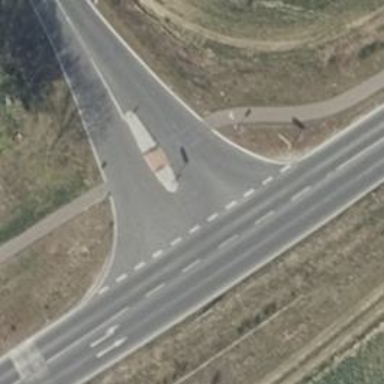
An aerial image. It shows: Asphalt cycleway.